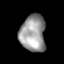
Tissue: lung
Cell type: Epithelial cells
Senescence score: 0.192
Nuclear area (px): 917
Mean DAPI intensity: 154.334